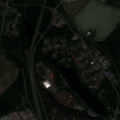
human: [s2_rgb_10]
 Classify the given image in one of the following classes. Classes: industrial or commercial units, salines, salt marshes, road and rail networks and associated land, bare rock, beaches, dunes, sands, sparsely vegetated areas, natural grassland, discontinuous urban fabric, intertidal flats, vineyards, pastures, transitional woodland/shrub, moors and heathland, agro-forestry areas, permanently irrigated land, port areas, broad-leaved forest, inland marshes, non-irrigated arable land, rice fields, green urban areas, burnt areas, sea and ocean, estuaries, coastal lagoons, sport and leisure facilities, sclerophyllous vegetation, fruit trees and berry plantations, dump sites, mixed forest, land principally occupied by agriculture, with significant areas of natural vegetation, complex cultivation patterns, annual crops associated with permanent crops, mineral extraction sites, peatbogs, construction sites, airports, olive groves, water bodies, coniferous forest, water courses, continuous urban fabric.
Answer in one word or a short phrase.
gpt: discontinuous urban fabric, industrial or commercial units, green urban areas, non-irrigated arable land, mixed forest